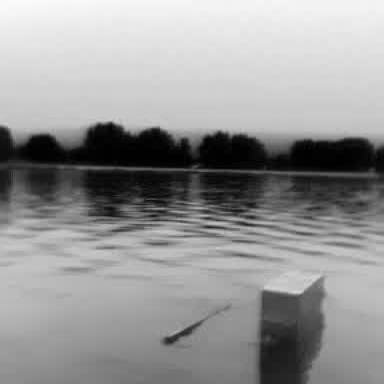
There is a fishing_boat in the infrared image.